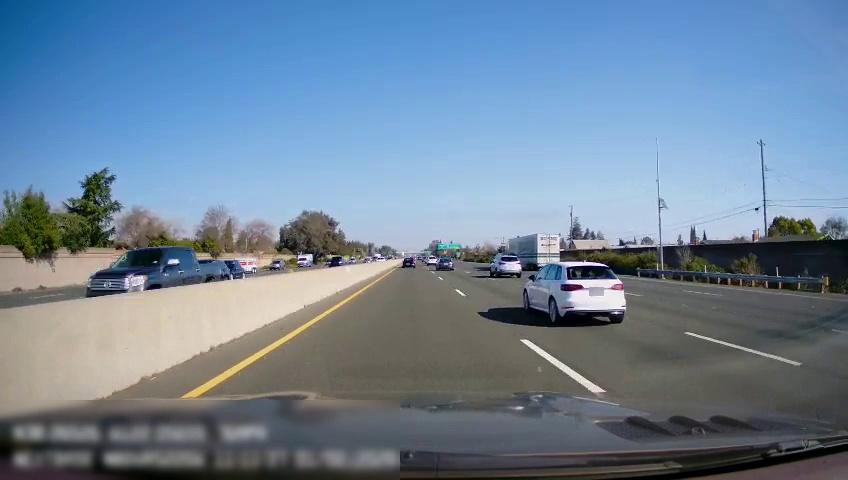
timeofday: Day
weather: Sunny
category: Drivable Space
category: Drivable Space
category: Vehicles | Car
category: Vehicles | Truck
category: Vehicles | Truck
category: Vehicles | Car
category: Vehicles | Truck
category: Vehicles | SUV
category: Vehicles | Car
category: Vehicles | Car
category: Vehicles | Car
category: Vehicles | Car
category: Vehicles | Other LV
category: Vehicles | SUV
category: Vehicles | Car
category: Vehicles | Car
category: Vehicles | SUV
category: Lanes | Alternate Lane
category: Lanes | Current Lane
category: Lanes | Current Lane
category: Lanes | Alternate Lane
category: Lanes | Alternate Lane
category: Lanes | Opposite Lane
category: Lanes | Opposite Lane